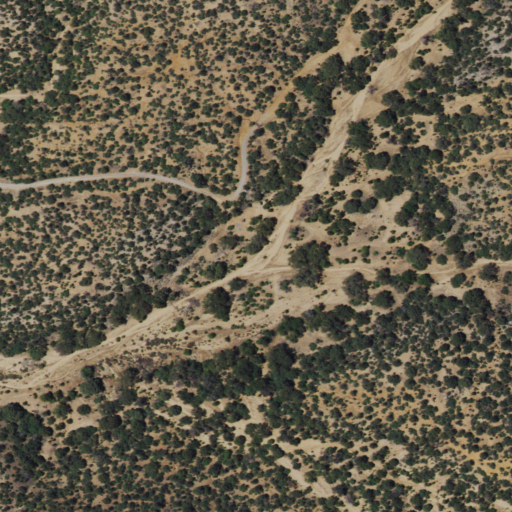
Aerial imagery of valley in New Mexico named Axel Canyon containing shrub and evergreen forest